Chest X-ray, PA view. Patient: 58 years old, sex M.
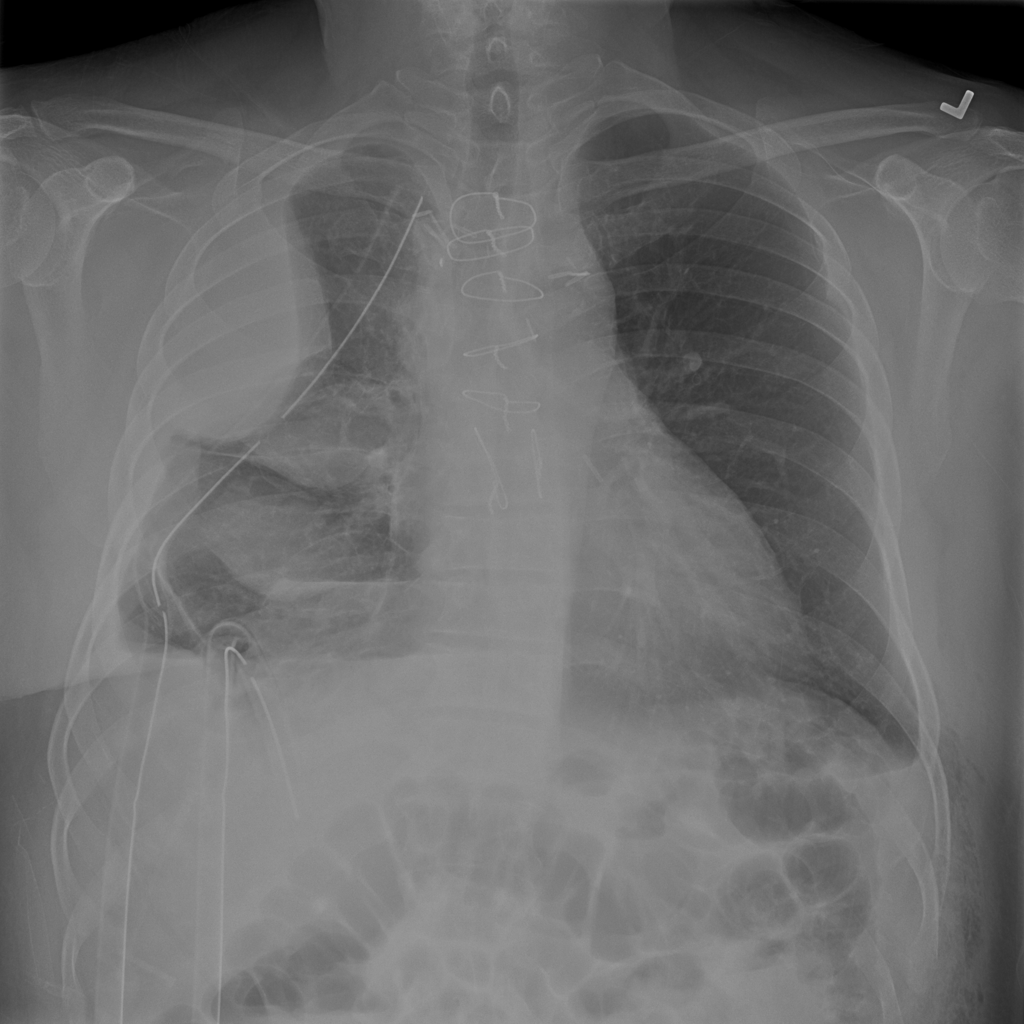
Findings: No Finding